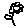
Label: flower